Question: This is main.xml file, which is dividing the screen in two half. In bottom half, it is having Latitude and Longitude label and corresponding to each label, it has textbox that will show the current latitude and longitude value in the textbox.
'''
<?xml version="1.0" encoding="utf-8"?>
<LinearLayout xmlns:android="http://schemas.android.com/apk/res/android"
android:layout_width="match_parent"
android:layout_height="match_parent"
android:orientation="vertical"
android:background="@android:color/black" >
<LinearLayout
android:layout_width="match_parent"
android:layout_height="match_parent"
android:layout_weight="1"
android:orientation="vertical" >
<!-- currently empty -->
</LinearLayout>
<LinearLayout
android:layout_width="match_parent"
android:layout_height="match_parent"
android:layout_weight="1"
android:orientation="vertical" >
<LinearLayout
android:layout_width="match_parent"
android:layout_height="match_parent"
android:layout_weight="1"
android:orientation="horizontal" >
<!-- Latitude Label -->
<TextView
android:layout_width="match_parent"
android:layout_height="wrap_content"
android:layout_weight="1"
android:text="Latitude"
android:textColor="#FFFFFF" />
<EditText
android:id = "@+id/lat1"
android:layout_width="fill_parent"
android:layout_height="wrap_content"
android:layout_marginBottom="20dip"
android:layout_marginTop="5dip"
android:layout_weight="0.35"
android:singleLine="true"
android:textColor="#FFFFFF"
/>
</LinearLayout>
<LinearLayout
android:layout_width="match_parent"
android:layout_height="match_parent"
android:layout_weight="1"
android:orientation="horizontal" >
<!-- Longitude Label -->
<TextView
android:layout_width="match_parent"
android:layout_height="wrap_content"
android:layout_weight="1"
android:text="Longitude"
android:textColor="#FFFFFF" />
<EditText
android:layout_width="fill_parent"
android:layout_height="wrap_content"
android:layout_marginTop="5dip"
android:layout_weight="0.35"
android:singleLine="true"
android:textColor="#FFFFFF"
android:id = "@+id/lat2" />
</LinearLayout>
</LinearLayout>
</LinearLayout>
'''
But my question is- how I can draw a circle in the top half. Below is the example that I created in paint. I need to draw a circle using canvas in the top half. And the bottom half part is working for me fine.

I created another class file for drawing circle on the canvas-
'''
public class DrawCanvasCircle extends View{
public DrawCanvasCircle(Context mContext) {
super(mContext);
}
protected void onDraw(Canvas canvas) {
super.onDraw(canvas);
Paint p = new Paint();
p.setColor(Color.WHITE);
DashPathEffect dashPath = new DashPathEffect(new float[]{5,5}, (float)1.0);
p.setPathEffect(dashPath);
p.setStyle(Style.STROKE);
for (int i = 0; i < 7; i ++) {
canvas.drawCircle(100, 100, 50+(i*10), p);
}
invalidate();
}
}
'''
And below is the main class, in which I am trying to add above canvas that I created in to the main class.
'''
@Override
public void onCreate(Bundle savedInstanceState) {
super.onCreate(savedInstanceState);
setContentView(R.layout.activity_main);
ll = (LinearLayout) findViewById(R.id.lc);
DrawCanvasCircle pcc = new DrawCanvasCircle (this);
Bitmap result = Bitmap.createBitmap(25, 25, Bitmap.Config.ARGB_8888);
Canvas canvas = new Canvas(result);
pcc.draw(canvas);
pcc.setLayoutParams(new LayoutParams(1000, 1000));
ll.addView(pcc);
}
'''
But it is not getting shown properly. Anything wrong I am doing.
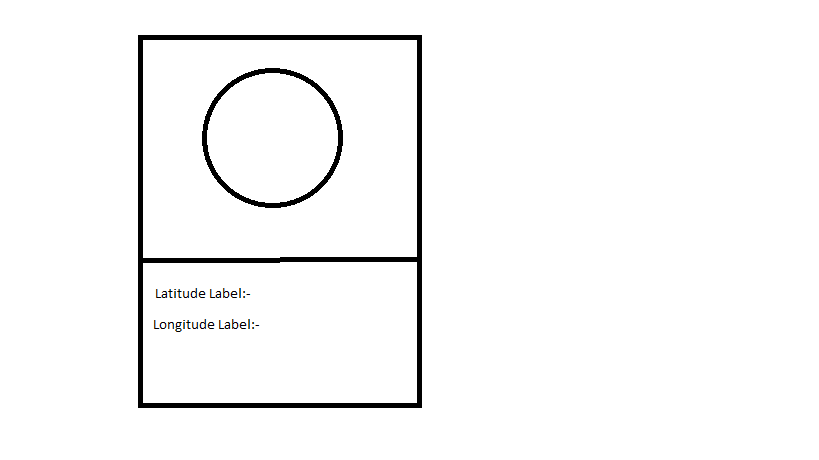
Answer: Change your customView class like
'''
public class DrawCanvasCircle extends View
{
Context context;
public DrawCanvasCircle(Context mContext)
{
super(mContext);
context = mContext;
}
protected void onDraw(Canvas canvas)
{
super.onDraw(canvas);
Paint paint = new Paint();
paint.setColor(0xFF0000);
paint.setAlpha(255);
paint.setStrokeWidth(2.0f);
paint.setStyle(Paint.Style.STROKE);
WindowManager mWinMgr = (WindowManager)context.getSystemService(Context.WINDOW_SERVICE);
int displayWidth = mWinMgr.getDefaultDisplay().getWidth();
int displayHeight = mWinMgr.getDefaultDisplay().getHeight();
int circleRadius = 100;
canvas.drawCircle(displayWidth/2, displayHeight/4, circleRadius, paint);
invalidate();
}
}
'''
and write below line of code into your 'onCreate' method
'''
LinearLayout ll = (LinearLayout) findViewById(R.id.lc);
DrawCanvasCircle pcc = new DrawCanvasCircle (this);
ll.addView(pcc);
'''